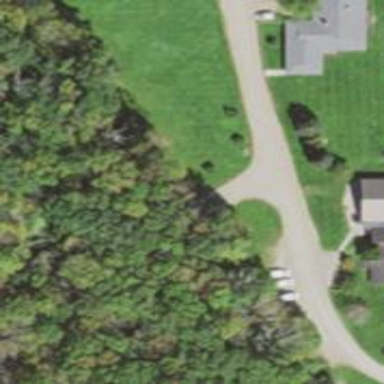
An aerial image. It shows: Residential driveway serving as service road.